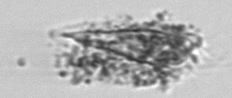
Label: Tintinnina